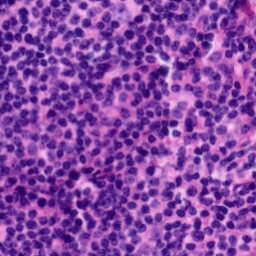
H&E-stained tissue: Tonsil